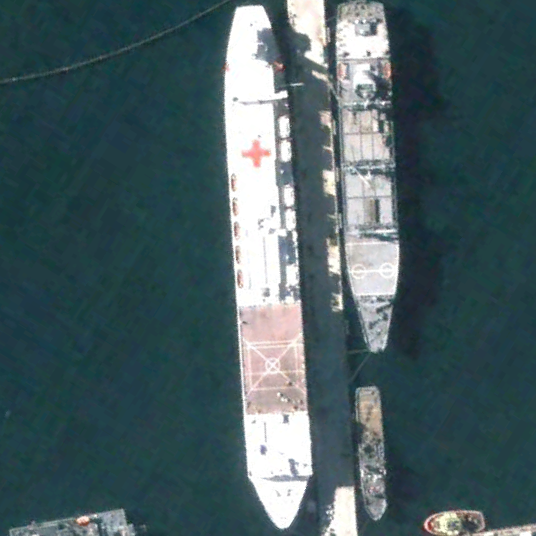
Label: civil